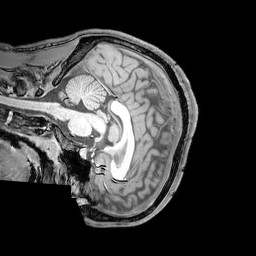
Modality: T1w
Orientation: sagittal
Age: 20
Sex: male
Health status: healthy
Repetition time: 0.081 s
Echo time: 0.037 s